Магнетосопротивление — это изменение характеристик электрического тока, протекающего через проводник, при помещении его в магнитное поле. Рассмотрим некоторые механизмы этого явления. Если проводник однородный, то при создании постоянной внешней разности потенциалов носители заряда в течение короткого времени перераспределяются по объему и поверхности проводника, и начинают участвовать в упорядоченном движении. В результате возникает некоторое стационарное состояние, в котором напряженности электрических полей и плотности тока во всех точках проводника поддерживаются постоянными. Работа электрического поля, которое ускоряет носители заряда, в среднем равняется потерям энергии при взаимодействии зарядов с кристаллической решеткой материала. Поскольку частота столкновений с дефектами решетки (и вместе с ней эффективная тормозящая сила) пропорциональна скорости движения носителя заряда, то установившаяся скорость дрейфа ${\vec{v}}_{dr}$ носителя пропорциональна разгоняющей силе, то есть напряженности электрического поля: ${\vec{v}}_{dr}=\gamma \cdot \vec{E}$. Коэффициент пропорциональности $\gamma $ называют \textit{подвижностью} носителя заряда, и эта величина зависит именно от структуры решетки проводника. Удельное сопротивление проводника $\rho $ зависит от подвижности и концентрации носителей заряда в проводнике. Протекание тока в объеме проводника описывают вектором плотности тока $\vec{j}$. Направление этого вектора указывает направление движения заряда (то есть он направлен вдоль скорости носителей с положительным зарядом и противоположно скорости носителей с отрицательным зарядом), а величина $\overrightarrow{j}$ численно равна силе тока, приходящейся на единицу площади поперечного сечения. Согласно закону Ома в дифференциальной форме, $\vec{j}=\frac{1}{\rho }\vec{E}$.
В некотором однородном проводнике носители заряда имеют заряд $e$, распределены в проводнике с постоянной концентрацией $n$, и их подвижность равна $\gamma $. В ответе запишите формулу, выражающую удельное сопротивление $\rho $ проводника через эти величины. Рассмотрим теперь однородный проводник, для которого удельное сопротивление $\rho$ и подвижность носителей $\gamma$ являются константами. Пусть в этом проводнике наряду с однородным электрическим полем с напряженностью $\vec{E}$ создано однородное магнитное поле с индукцией $\vec{B}\perp\vec{E}$.
Под каким углом $\alpha$ к направлению вектора $\vec{E}$ будет течь ток в этом проводнике? В ответе запишите формулу, выразив $\alpha$ через величины, заданные в условии задачи.
Как в этом случае величина плотности тока $j$ зависит от величины индукции $B$ магнитного поля? В ответе запишите формулу, выразив $j$ через величины, заданные в условии задачи.
Вычислите величину угла $\alpha$ в случае, когда $\gamma =10~м^2/(В\cdot с)$, а $B=0.1~Тл$. Ответ запишите в градусах, округлив до целого числа. Допустим, что наш проводник имеет достаточно большое удельное сопротивление, равное $\rho =0.1~Ом\cdot м$, и подвижность носителей заряда (электронов проводимости) $\gamma =10~м^{2}/(В\cdotс)$. Пусть, кроме того, вещество этого проводника в электрическом поле поляризуется, то есть его можно характеризовать диэлектрической проницаемостью $\varepsilon=3$. Этим материалом заполнили внутренний объем плоского конденсатора, пластины которого квадратные со стороной $H=10~см$ и расположены на малом расстоянии $d=2~мм$ друг от друга. Удельное сопротивление материала пластин на несколько порядков меньше, чем у нашего проводника. Внутри конденсатора создано однородное магнитное поле с индукцией $B=0.1~Тл$, вектор которой параллелен пластинам и направлен вдоль одной из сторон каждого из квадратов (см. рисунок). К пластинам подключен идеальный источник, создающий между ними напряжение $U=0.1~В$. К центрам противолежащих свободных боковых сторон параллелепипеда, который образует наш проводник в конденсаторе, подключены идеальные вольтметры.
Найдите величину напряжения, которую показывает вольтметр $V1$ при установившемся режиме протекания тока. Ответ запишите в вольтах, округлив до целого числа.
Исследуйте зависимость напряжения, которое показывает вольтметр $V2$ в установившемся режиме протекания тока, от величины индукции магнитного поля $B$. В ответе запишите формулу, выразив $U_2$ через величины, заданные в условии задачи.
Вычислите величину напряжения, которую показывает вольтметр $V2$ в установившемся режиме протекания тока. Ответ запишите в вольтах, округлив до целого числа.
Найдите величину силы тока, протекающего через источник в установившемся режиме. Ответ запишите в амперах, округлив до целого числа. Пусть теперь нашим проводником (все его характеристики имеют ту же величину, что и в предыдущем случае) заполнили внутренний объем цилиндрического конденсатора высотой $H$. Диаметр его внутренней обкладки равен $d$, внешней обкладки — $2d$, а удельное сопротивление обкладок вновь на несколько порядков меньше $\rho $. Внутри проводника может быть создано однородное магнитное поле с индукцией $B=0.1~Тл$, вектор которой параллелен оси цилиндра, а между обкладками цилиндра подано постоянное напряжение $U=0.1~В$.
Найдите величину силы тока $I$, протекающего через источник в установившемся режиме в отсутствие магнитного поля ($B=0$). Ответ запишите в амперах, округлив его до сотых долей.
Найдите величину силы тока $I$, протекающего через источник в установившемся режиме при включенном магнитном поле. Ответ запишите в амперах, округлив его до сотых долей.
Как зависит электрическое сопротивление $R$ «цилиндрического резистора», сделанного из нашего проводника, от величины индукции $B$ магнитного поля? Сопротивление измеряется между обкладками цилиндра. В ответе запишите формулу для $R$, выразив сопротивление через $B$, характеристики проводника ($\rho$ и $\gamma$) и геометрические параметры.
Найдите мощность $P$ тепловыделения в нашем «цилиндрическом резисторе» при включенном магнитном поле. Ответ запишите в милливаттах, округлив до десятых долей. В предыдущей установке (в цилиндрическом конденсаторе) наш проводник заменили на другой. Новый проводник является неоднородным. Его диэлектрическая проницаемость и концентрация электронов проводимости постоянны и по величине такие же, как у рассмотренного выше однородного материала. А подвижность электронов проводимости из-за изменения свойств кристаллической решетки изменяется в направлении вдоль радиуса $r$ цилиндрического слоя проводника по закону $\gamma \left(r\right)={\gamma }_0\cfrac{d}{2r}$, где ${\gamma }_0=10~м^{2}/(В\cdot с)$.
Найдите величину силы тока, протекающего через источник в установившемся режиме при включенном однородном магнитном поле с индукцией $B=0.1~Тл$. Ответ запишите в амперах, округлив до сотых долей.
Внутри неоднородного проводника в процессе установления стационарного режима протекания тока накапливается электрический заряд. Получите формулу, описывающую зависимость ${\varrho}_{el}(r)$ объемной плотности этого заряда в цилиндрическом слое неоднородного проводника от радиуса $r$. В ответе запишите формулу для ${\varrho }_{el}(r)$. В нее должны входить величина индукции магнитного поля $B$, сила $I$ тока через проводник, характеристики проводника (диэлектрическая проницаемость $\varepsilon $, удельное сопротивление ${\rho }_0$ вблизи внутренней обкладки, подвижность ${\gamma }_0$ электронов проводимости у внутренней обкладки), электрическая постоянная ${\varepsilon }_0$ и геометрические параметры.
Постройте схематически график зависимости объемной плотности ${\varrho }_{el}$ электрического заряда, накопившегося внутри неоднородного проводника при установлении стационарного протекания тока, от радиуса $r$. Отметьте на графике характерные точки: значения на краях интервала, при наличии — нули, максимальные и минимальные значения. За единицу масштаба на вертикальной оси примите значение ${\varrho}_{el}(d)$.
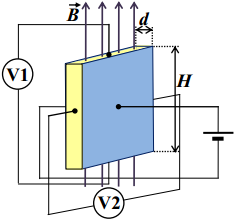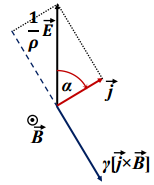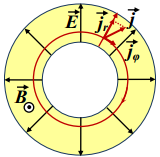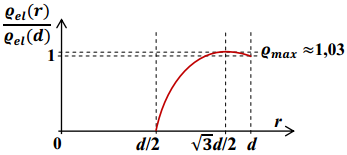
В некотором однородном проводнике носители заряда имеют заряд $e$, распределены в проводнике с постоянной концентрацией $n$, и их подвижность равна $\gamma $. В ответе запишите формулу, выражающую удельное сопротивление $\rho $ проводника через эти величины.
Решение: При движении носителей заряда со скоростью $v=\gamma E$ через сечение $S$ за время $\Delta t$ проходят носители, находившиеся в объеме $\Delta V=S\cdot v\Delta t$. Значит, их общий заряд равен $\Delta q=en\Delta V=S\Delta t\cdot env$, так что величина плотности тока $j=\frac{\Delta q}{S\Delta t}env=en\gamma \cdot E\equiv \frac{1}{\rho }E$. Таким образом, $\rho =\frac{1}{en\gamma }$.
Ответ: $\rho =\cfrac{1}{en\gamma }$

Под каким углом $\alpha$ к направлению вектора $\vec{E}$ будет течь ток в этом проводнике? В ответе запишите формулу, выразив $\alpha$ через величины, заданные в условии задачи.
Решение: При включении магнитного поля на носители заряда действует со стороны электромагнитного поля сила ${\vec{F}}_e=e\vec{E}+e\left[\vec{v}\times \vec{B}\right]$, и именно она уравновешивается «тормозящей» силой со стороны кристаллической решетки. Поэтому закон Ома в присутствии магнитного поля записывается в виде $\vec{j}$$=\frac{1}{\rho }\left(\vec{E}+\left[\vec{v}\times \vec{B}\right]\right)$. Учтем, что скорость дрейфа носителей и плотность тока связаны друг с другом: $\vec{v}=\frac{1}{en}\vec{j}$, а также соотношение $\frac{1}{en}=\gamma \rho $. Это позволяет получить закон Ома в форме уравнения, определяющего плотность тока при заданных полях: \[\vec{j}=\frac{1}{\rho }\vec{E}+\gamma \left[\vec{j}\times \vec{B}\right].\] Ясно, что все три вектора в этом равенстве должны лежать в одной плоскости, поэтому вектор $\vec{j}$ вместе с $\vec{E}$ лежат в плоскости, перпендикулярной вектору $\vec{B}$:  Как видно из соответствующей векторной диаграммы, \[\left\{ \begin{array}{c} \frac{1}{\rho }E\sin\alpha =\gamma Bj \\ \frac{1}{\rho }E\cos\alpha =j \end{array} \right\}\Rightarrow \operatorname{tg}\alpha =\gamma B\Rightarrow \alpha =\operatorname{arctg}\left(\gamma B\right).\]
Ответ: $\alpha =\operatorname{arctg}(\gamma B)$

Как в этом случае величина плотности тока $j$ зависит от величины индукции $B$ магнитного поля? В ответе запишите формулу, выразив $j$ через величины, заданные в условии задачи.
Решение: Возведем в квадрат каждое из уравнений полученной системы (см. пункт 2) и сложим их. В результате находим: $j=\frac{E}{\rho \sqrt{1+{\gamma }^2B^2}}$.
Ответ: $j=\cfrac{E}{\rho \sqrt{1+{\gamma }^2B^2}}$

Вычислите величину угла $\alpha$ в случае, когда $\gamma =10~м^2/(В\cdot с)$, а $B=0.1~Тл$. Ответ запишите в градусах, округлив до целого числа.
Решение: При заданных значениях $\operatorname{tg}\alpha =1$, то есть $\alpha =45{}^\circ $. Можно обратить внимание на то, что размерность подвижности заряда в точности обратна размерности индукции магнитного поля!
Ответ: $\alpha =45{}^\circ$

Найдите величину напряжения, которую показывает вольтметр $V1$ при установившемся режиме протекания тока. Ответ запишите в вольтах, округлив до целого числа.
Решение: Как следует из пункта 4, при заданных значениях в установившемся режиме вектор $\vec{j}$ должен составлять с вектором $\vec{E}$ угол $\alpha =\operatorname{arctg}\left(\gamma B\right)=45{}^\circ $. Однако если он не будет направлен перпендикулярно пластинам, ситуация не будет стационарной, так как заряд будет перетекать с одной боковой поверхности параллелепипеда из нашего проводника на другую — поперек вектора магнитной индукции. Значит, в процессе установления тока на этих боковых поверхностях накопится заряд — в точности такой, чтобы сила, действующая на электроны со стороны возникшего дополнительного электрического поля, уравновесила силу Лоренца: $\Delta E=vB=\gamma \rho Bj$. Ток при этом будет течь перпендикулярно пластинам и создаваться полем зарядов пластин$\ \ j=\frac{1}{\rho }\frac{U}{d}$ (отметим, что так как напряжение между пластинами задано, то и величина напряженности задана — наличие поляризации просто приводит к тому, что в процессе установления тока на хорошо проводящих пластинах — обкладках «бывшего конденсатора» — накопится больший заряд для создания того же поля). Как видно, соотношение между плотностью тока и полем, как и угол между их векторами, остались прежними, но полная напряженность поля внутри проводника с учетом новой компоненты поля равна$E=\sqrt{{(\Delta E)}^2+{\left(\frac{U}{d}\right)}^2}=\frac{U}{d}\sqrt{1+{\gamma }^2B^2}$. Вдоль магнитного поля заряды не перемещаются, поэтому напряжение, которое показывает вольтметр V1, равно нулю.
Ответ: $U_1=0$

Исследуйте зависимость напряжения, которое показывает вольтметр $V2$ в установившемся режиме протекания тока, от величины индукции магнитного поля $B$. В ответе запишите формулу, выразив $U_2$ через величины, заданные в условии задачи.
Решение: Напряжение, которое покажет вольтметр V2, равно $U_2=\Delta E\cdot H=\gamma B\frac{H}{d}U$. Возникновение поперечного напряжения при протекании тока в магнитном поле называют $\textit{эффектом Холла}$.
Ответ: $U_2=\gamma B\frac{H}{d}U$

Вычислите величину напряжения, которую показывает вольтметр $V2$ в установившемся режиме протекания тока. Ответ запишите в вольтах, округлив до целого числа.
Решение: При заданных значениях $U_2=\gamma B\frac{H}{d}U=5~В$.
Ответ: $U_2=5~В$.

Найдите величину силы тока, протекающего через источник в установившемся режиме. Ответ запишите в амперах, округлив до целого числа.
Решение: Сила тока, текущего через источник, при заданных значениях равна $I=jH^2=\frac{H^2U}{\rho d}=5~А$.
Ответ: $I=5~А$

Найдите величину силы тока $I$, протекающего через источник в установившемся режиме в отсутствие магнитного поля ($B=0$). Ответ запишите в амперах, округлив его до сотых долей.
Решение: В случае тонкого цилиндрического слоя радиусом $r$ для однородного проводника в отсутствие магнитного поля ток течет по радиусам в каждом сечении. Если полная величина силы тока равна $I$, то плотность тока примерно соответствует его равномерному распределению: $j\left(r\right)=\frac{I}{2\pi rH}$. В соответствии с законом Ома $E\left(r\right)=\rho j\left(r\right)=\frac{\rho I}{2\pi rH}$, и напряжение между обкладками «бывшего конденсатора» равно \[U=\int^d_{d/2}{E\left(r\right)dr}=\frac{\rho I}{2\pi H}\int^d_{d/2}{\frac{dr}{r}}=\frac{\rho I}{2\pi H}\ln 2\Rightarrow I=\frac{2\pi H}{\rho \ln 2}U.\] Подстановка численных значений дает $I=\frac{2\pi H}{\rho \ln 2}U\approx 0,9065~А$.
Ответ: $I=\frac{2\pi H}{\rho \ln 2}U\approx 0,9065~А$

Найдите величину силы тока $I$, протекающего через источник в установившемся режиме при включенном магнитном поле. Ответ запишите в амперах, округлив его до сотых долей.
Ответ: $I=\cfrac{2\pi H}{\rho \ln 2}\cdot \cfrac{U}{1+{\gamma }^2B^2}\approx 0.4532~А$

Как зависит электрическое сопротивление $R$ «цилиндрического резистора», сделанного из нашего проводника, от величины индукции $B$ магнитного поля? Сопротивление измеряется между обкладками цилиндра. В ответе запишите формулу для $R$, выразив сопротивление через $B$, характеристики проводника ($\rho$ и $\gamma$) и геометрические параметры.
Решение: Как видно, полное сопротивление «цилиндрического резистора» в присутствии магнитного поля $R=\frac{U}{I}=\frac{\rho \ln 2}{2\pi H}(1+{\gamma }^2B^2)$, то есть в присутствии магнитного поля сопротивление цилиндрического слоя проводника увеличивается.
Ответ: $R=\cfrac{\rho \ln 2}{2\pi H}(1+{\gamma }^2B^2)$

Найдите мощность $P$ тепловыделения в нашем «цилиндрическом резисторе» при включенном магнитном поле. Ответ запишите в милливаттах, округлив до десятых долей.
Решение: Мощность тепловыделения в проводнике $P=IU=\frac{2\pi H}{\rho \ln 2}\cdot \frac{U^2}{1+{\gamma }^2B^2}\approx 45.3~мВт$. $\textit{Примечание}:$ Может показаться, что мы забыли тепловыделение, связанное с током, циркулирующим вокруг оси цилиндров — ведь он не дает вклада в $I$! На самом деле никакой ошибки нет. Чтобы убедиться в этом, вычислим мощность тепловыделения «напрямую», интегрированием по объему. Объемная плотность этой мощности $w=\rho {\vec{j}}^2=\frac{U^2}{\rho {\mathrm{ln}}^{\mathrm{2}}2}\cdot \frac{1}{1+{\gamma }^2B^2}\frac{1}{r^2}$, и поэтому \[P=\int^H_0{dh}\int^d_{d/2}{dr}2\pi r\ w=\frac{2\pi H}{\rho \ln 2}\cdot \frac{U^2}{1+{\gamma }^2B^2}.\] Таким образом, ответ получается тот же.
Ответ: $P=\cfrac{2\pi H}{\rho \ln 2}\cdot \cfrac{U^2}{1+{\gamma }^2B^2}\approx 45.3~мВт$

Найдите величину силы тока, протекающего через источник в установившемся режиме при включенном однородном магнитном поле с индукцией $B=0.1~Тл$. Ответ запишите в амперах, округлив до сотых долей.
Решение: При изменении подвижности электронов проводимости и их неизменной концентрации удельное сопротивление тоже будет изменяться: $\rho \left(r\right)=\frac{1}{en\gamma \left(r\right)}={\rho }_0\frac{2r}{d}$, где его значение вблизи внутренней обкладки равно прежней величине ${\rho }_0=\frac{1}{en{\gamma }_0}=0.1~Ом\cdot м$. Плотность радиальной компоненты тока по-прежнему связана с полным током $j_r\left(r\right)=\frac{I}{2\pi rH}$. При каждом значении $r$ эта компонента по-прежнему связана с напряженностью электрического поля $$E\left(r\right)=\rho \left(r\right)\left[1+{\gamma }^2\left(r\right)B^2\right]\cdot j_r\left(r\right)=\frac{{\rho }_0I}{\pi Hd}\left[1+{\gamma }^2_0B^2\frac{d^2}{4r^2}\right],$$ и теперь связь силы тока с напряжением определяется из уравнения \[U=\int^d_{d/2}{E\left(r\right)dr}=\frac{{\rho }_0I}{\pi Hd}\int^d_{d/2}{\left[1+{\gamma }^2_0B^2\frac{d^2}{4r^2}\right]dr=\frac{{\rho }_0I}{2\pi H}}\left[1+\frac{1}{2}{\gamma }^2_0B^2\right].\] Таким образом, $I=\frac{4\pi H}{{\rho }_0}\frac{U}{2+{\gamma }^2_0B^2}\approx 0.4189$ А.
Ответ: $I=\cfrac{4\pi H}{{\rho }_0}\cfrac{U}{2+{\gamma }^2_0B^2}\approx 0.4189~А$.

Внутри неоднородного проводника в процессе установления стационарного режима протекания тока накапливается электрический заряд. Получите формулу, описывающую зависимость ${\varrho}_{el}(r)$ объемной плотности этого заряда в цилиндрическом слое неоднородного проводника от радиуса $r$. В ответе запишите формулу для ${\varrho }_{el}(r)$. В нее должны входить величина индукции магнитного поля $B$, сила $I$ тока через проводник, характеристики проводника (диэлектрическая проницаемость $\varepsilon $, удельное сопротивление ${\rho }_0$ вблизи внутренней обкладки, подвижность ${\gamma }_0$ электронов проводимости у внутренней обкладки), электрическая постоянная ${\varepsilon }_0$ и геометрические параметры.
Решение: Объемную плотность электрического заряда внутри слоя проводника можно найти с помощью теоремы Гаусса: заряд внутри цилиндрического слоя между радиусами $r$ и $r+dr$ равен \[dq={\varepsilon }_0\varepsilon \cdot 2\pi H[\left(r+dr\right)E\left(r+dr\right)-rE\left(r\right)]\] и поэтому \[{\varrho }_{el}\left(r\right)=\frac{dq}{2\pi Hrdr}={\varepsilon }_0\varepsilon \frac{1}{r}\frac{d(rE)}{dr}=\frac{{\varepsilon }_0\varepsilon {\rho }_0I}{\pi Hd}\frac{4r^2-{\gamma }^2_0B^2d^2}{4r^3}.\]
Ответ: ${\varrho }_{el}(r)=\cfrac{{\varepsilon }_0\varepsilon {\rho }_0I}{\pi Hd}\cfrac{4r^2-{\gamma }^2_0B^2d^2}{4r^3}$

Постройте схематически график зависимости объемной плотности ${\varrho }_{el}$ электрического заряда, накопившегося внутри неоднородного проводника при установлении стационарного протекания тока, от радиуса $r$. Отметьте на графике характерные точки: значения на краях интервала, при наличии — нули, максимальные и минимальные значения. За единицу масштаба на вертикальной оси примите значение ${\varrho}_{el}(d)$.
Решение: С учетом того, что ${\gamma }^2_0B^2=1$, значение вблизи внешней обкладки ${\varrho }_{el}\left(d\right)=\frac{{3\varepsilon }_0\varepsilon {\rho }_0I}{4\pi Hd^2}$, и в результате получаем выражение \[{\varrho }_{el}(r)={\varrho }_{el}(d)\cdot \frac{d\left(4r^2-d^2\right)}{3r^3}.\] Эта функция обращается в ноль при $r=\frac{d}{2}$ (у внутренней обкладки) и достигает максимума ${\varrho }_{max}={\varrho }_{el}(d)\cdot \frac{16}{9\sqrt{3}}\approx 1.0264\cdot {\varrho }_{el}(d)$ при $r=\frac{\sqrt{3}}{2}d$. Ее график выглядит примерно следующим образом.
Темы:
T, Электромагнетизм, 2021, Мегаполисы, Эффект Холла, Движение в ЭМ полях, Магнетосопротивление